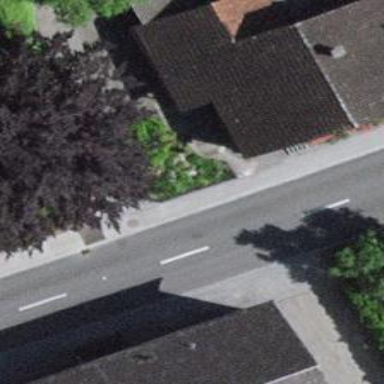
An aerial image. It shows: Asphalt footway.